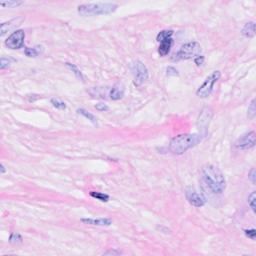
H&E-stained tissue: Breast